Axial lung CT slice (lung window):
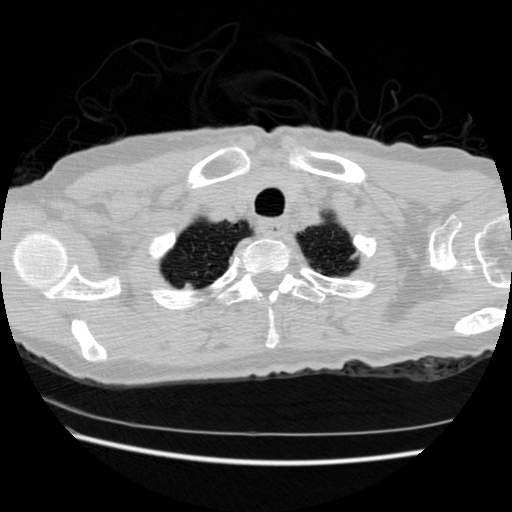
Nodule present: no